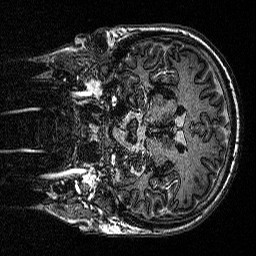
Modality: MP2RAGE
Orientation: coronal
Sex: male
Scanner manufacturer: siemens
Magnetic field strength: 3 T
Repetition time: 5 s
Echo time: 0.00292 s